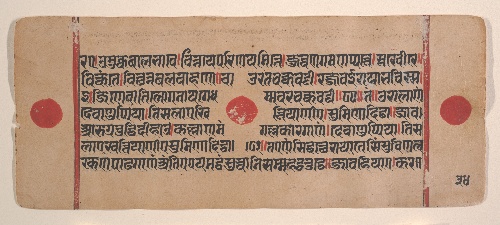
Date: 15th century
Object type: Folio
Classification: Paintings
Medium: Ink, opaque watercolor, and gold on paper
Culture: India (Gujarat)
Dimensions: 4 3/8 x 10 5/8 in. (11.1 x 27 cm)
Department: Asian Art
Credit line: Rogers Fund, 1955
Accession year: 1955
Repository: Metropolitan Museum of Art, New York, NY